Question: This is for a Mac app written with Cocoa and Objective-C.
I have a custom NSView class that essentially works as a collection of buttons and stores the value of the selected button. Sort of like an NSSlider that snaps to the tick marks but with buttons instead of a slider. The image below on the left is what it looks like.
Now what I want to do is make it so that when the mouse moves over each button, it covers that button with a semi-transparent blue color that then stays there when it is clicked. I've made a few attempts and you can see the latest result in the image on the right:

This is what happens after mousing over all the buttons. For some reason it draws using the window's origin instead of drawing inside the MyButtonView. Also, it is not semi-transparent. I haven't yet worried about redrawing the normal button when the mouse leaves the rectangle since this part isn't working yet anyway.
Now here's the pertinent code.
Inside the initWithFrame method of the MyButtonView class:
'''
for (int i = 0; i < 12; i++) {
yOrigin = kBorderSize + (buttonHeight * i) + (kSeparatorSize * i);
NSRect newRect = { {xOrigin, yOrigin}, {buttonWidth, buttonHeight} };
[buttonRectangles addObject:NSStringFromRect(newRect)];
[self addTrackingRect:newRect owner:self userData:NULL assumeInside:NO];
}
'''
The methods that draw the blue rectangles:
'''
- (void)mouseEntered:(NSEvent *)theEvent {
NSRect rect = [[theEvent trackingArea] rect];
[self drawHoverRect:rect withColor:hoverBlue];
}
- (void)drawHoverRect:(NSRect)rect withColor:(NSColor *)color {
[color set];
NSRectFill(rect);
[self displayRect:rect];
}
'''
I have no idea how to do this. I've been poring over Apple's documentation for a few hours and can't figure it out. Obviously though, I'm no veteran to Cocoa or Objective-C so I would love some help.
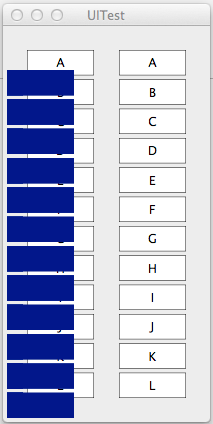
Answer: One fundamental problem you have is that you are bypassing the normal drawing mechanisms and trying to force the drawing yourself. This is a common mistake for first timers. Before you go any further, you should read Apple's View Programming Guide:
<URL>
If you have trouble with that, then you might need to back up and start with some of the more fundamental Objective-C/Cocoa guides and documentation.
Back to your actual view, one thing that you are going to have to do in this view is do all your drawing in the drawRect: method. You should be tracking the state of your mouse movements via some kind of data structure and then drawing according to that data structure in your drawRect: method. You will call
> [self setNeedsDisplay:YES];
in your mouse tracking method(s), you've recorded whatever change has occurred in your data structure. If you only want to ever draw one button highlighted at a time, then your data structure could be as simple as an NSInteger whose value you set to the index of your selected button (or -1 or whatever to indicate no selection).
For the sake of learning, the reason your blue boxes are currently drawing from the window's origin is that you are calling drawing code outside of the "context" that's normally setup for your view when drawRect: is called by the system. That "context" would include a translation to move the current origin to the origin of your view, rather than the origin of the window.